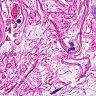
Metastatic tissue present: no